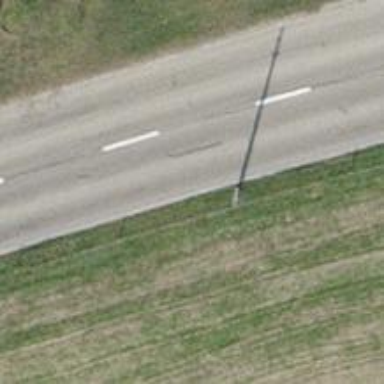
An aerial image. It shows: Power pole.